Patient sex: M
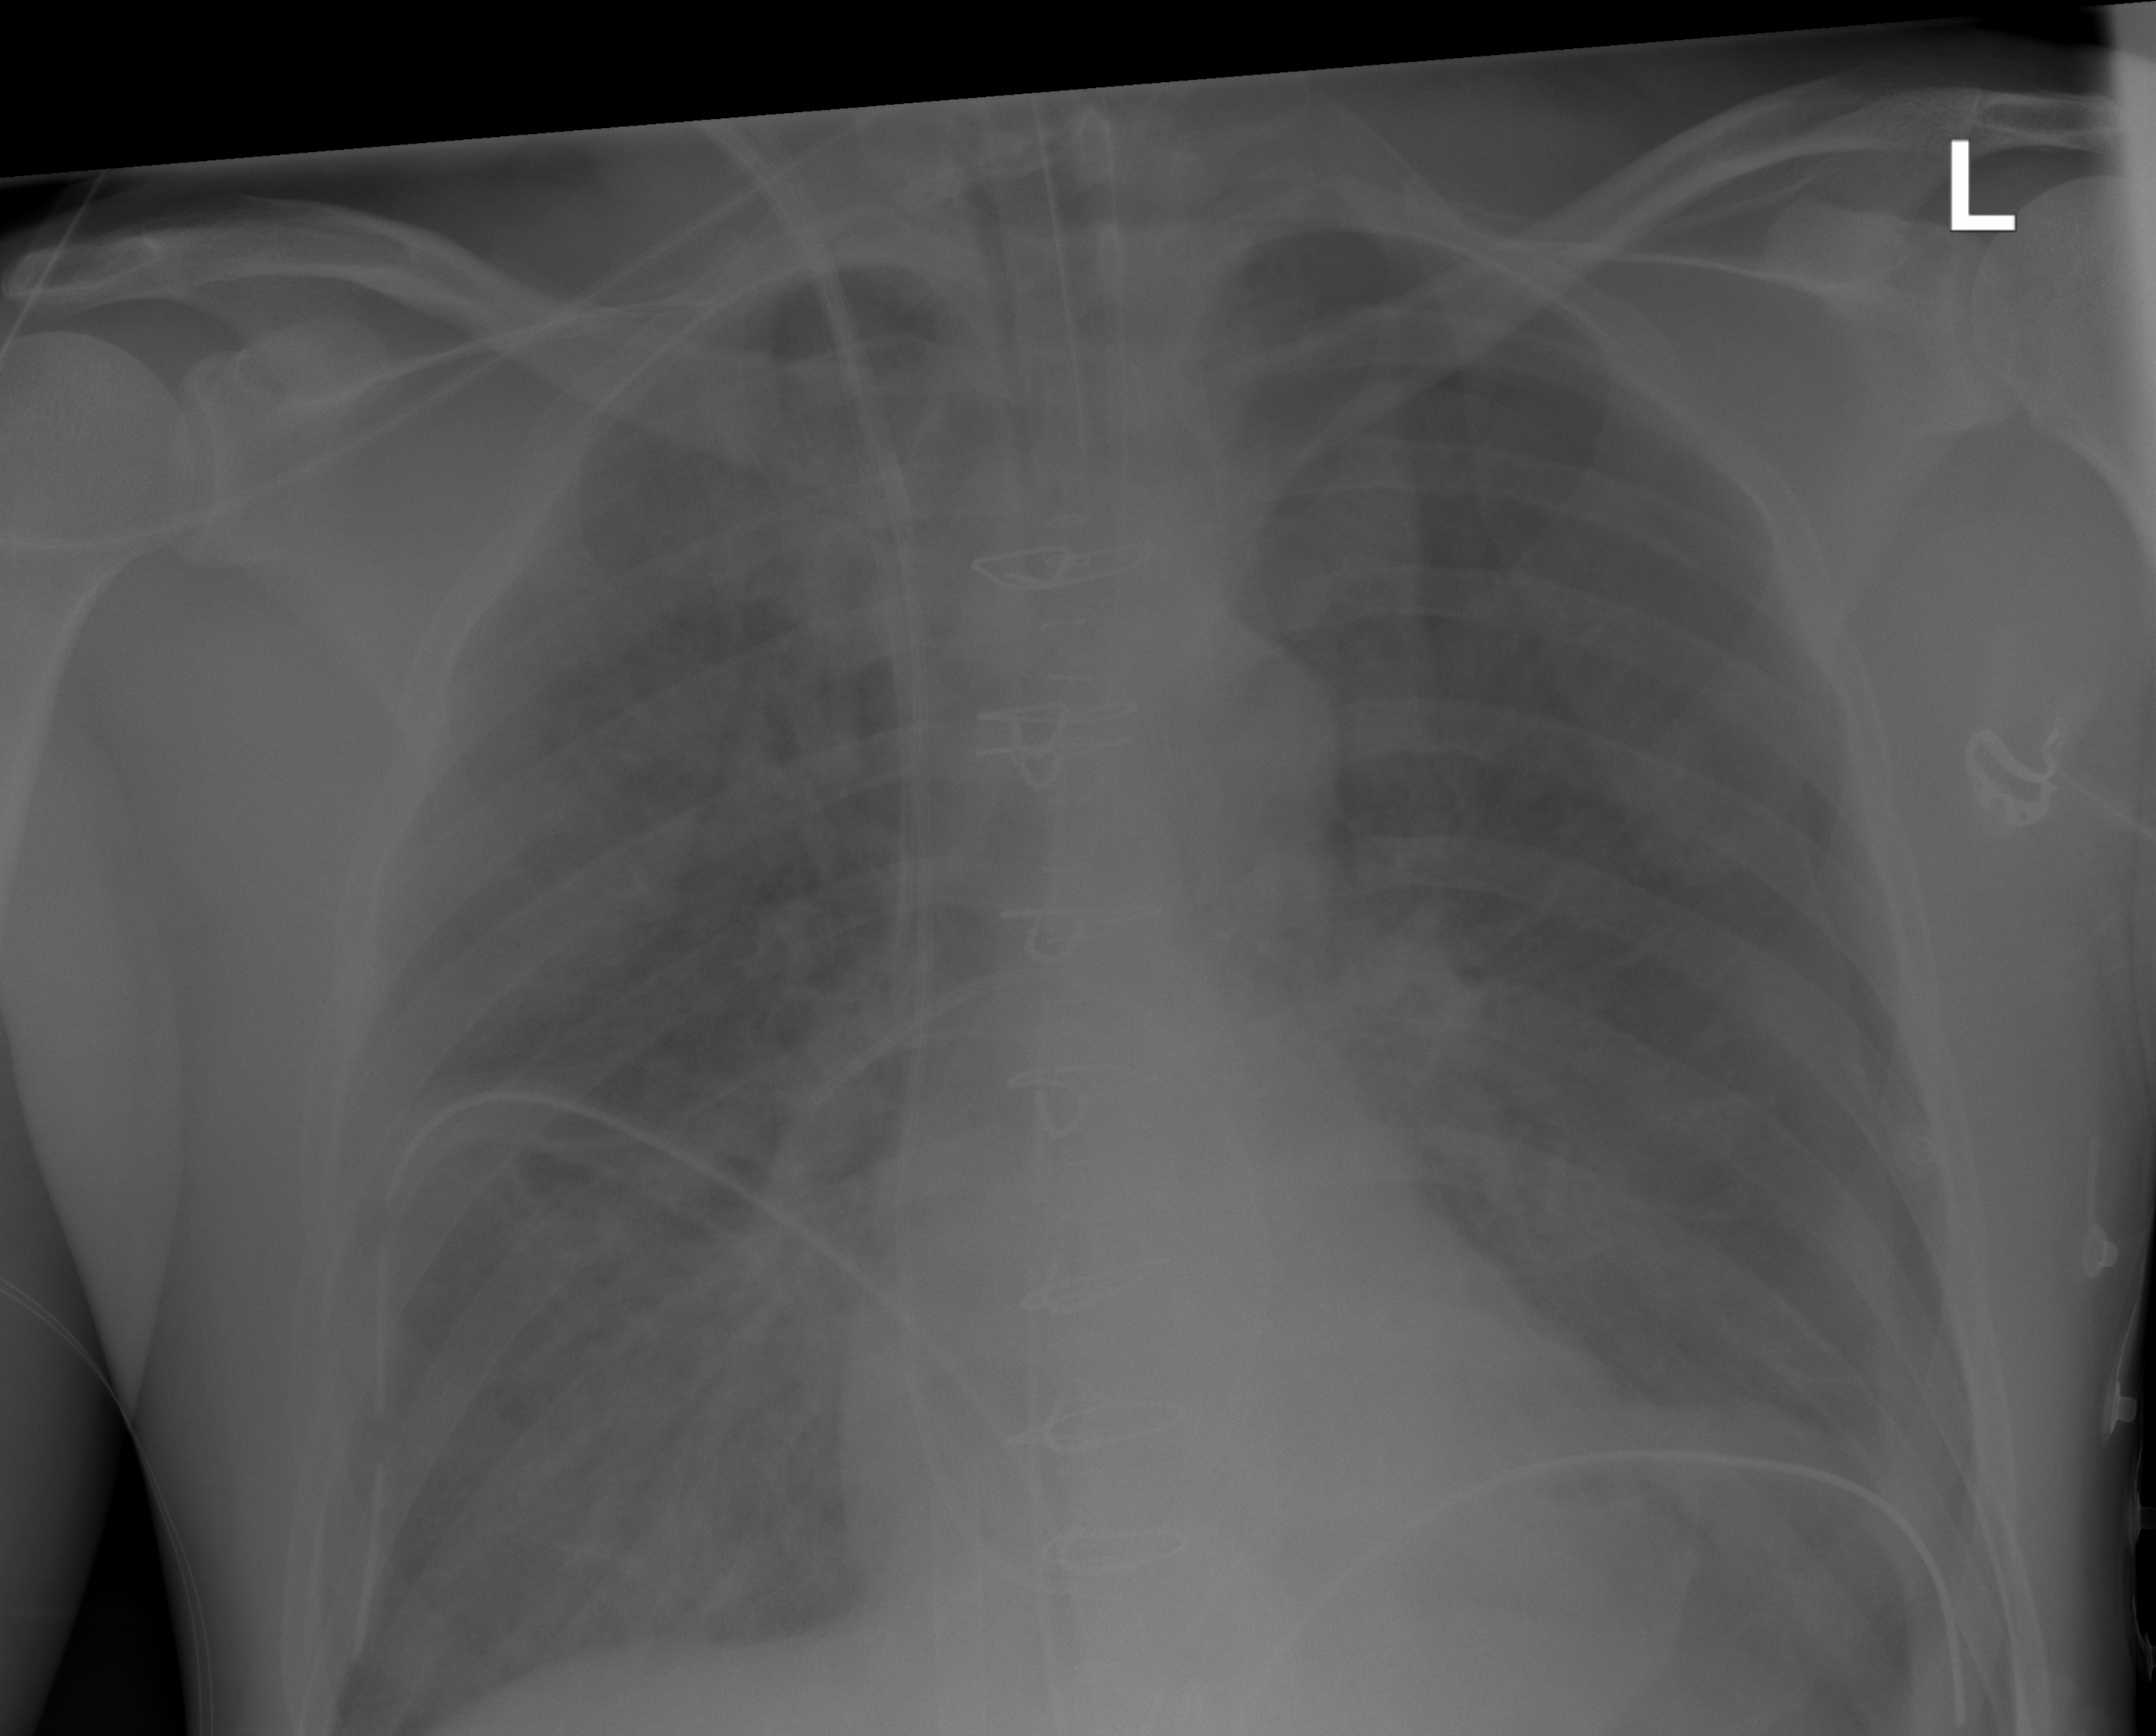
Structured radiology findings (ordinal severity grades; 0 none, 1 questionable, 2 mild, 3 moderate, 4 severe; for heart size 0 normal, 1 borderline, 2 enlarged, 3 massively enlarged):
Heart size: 0
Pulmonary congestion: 2
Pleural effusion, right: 0
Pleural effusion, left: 0
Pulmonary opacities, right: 0
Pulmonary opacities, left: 0
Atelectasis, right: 0
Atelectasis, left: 0